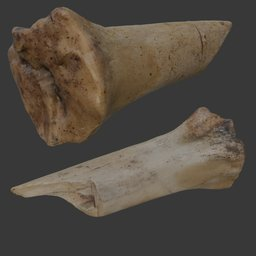
Label: nature